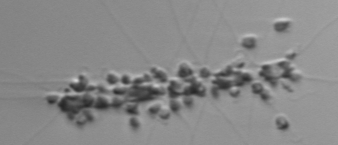
Label: Chaetoceros_didymus_TAG_external_flagellate